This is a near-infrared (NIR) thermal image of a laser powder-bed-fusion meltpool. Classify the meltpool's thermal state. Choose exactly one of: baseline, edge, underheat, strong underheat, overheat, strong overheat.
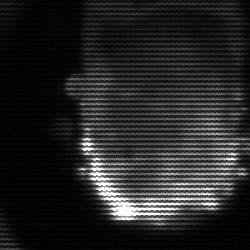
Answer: baseline